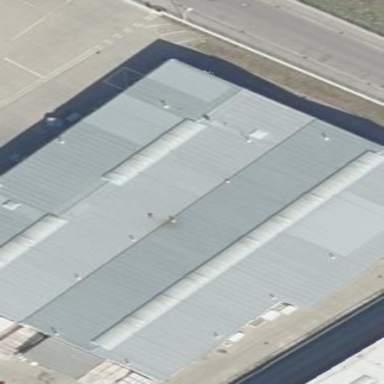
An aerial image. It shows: Industrial building with flat roof.